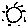
Label: sun